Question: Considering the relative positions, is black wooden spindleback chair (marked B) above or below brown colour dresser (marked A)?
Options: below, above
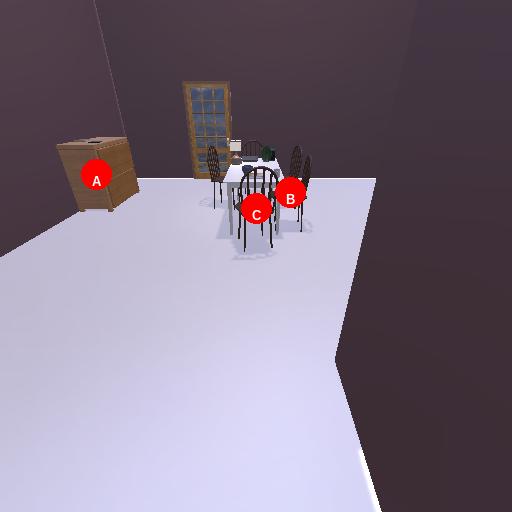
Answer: below